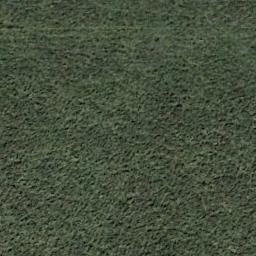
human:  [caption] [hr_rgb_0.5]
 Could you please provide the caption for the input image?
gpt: The entire image is dominated by grass .

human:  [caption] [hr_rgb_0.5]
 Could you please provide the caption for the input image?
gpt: A large lush green meadow covered with green grass .

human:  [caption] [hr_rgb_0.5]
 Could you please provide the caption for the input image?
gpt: The meadow is dense but uneven .

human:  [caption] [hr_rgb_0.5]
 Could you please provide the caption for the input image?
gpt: This meadow has evenly distributed dense grasses .

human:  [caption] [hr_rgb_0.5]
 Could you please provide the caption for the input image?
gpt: A dense meadow with many green grass .